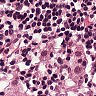
Metastatic tissue present: yes